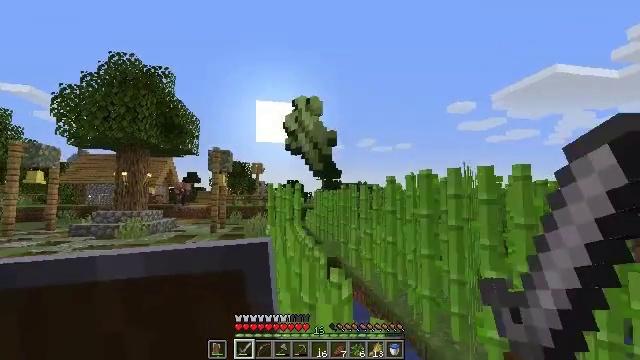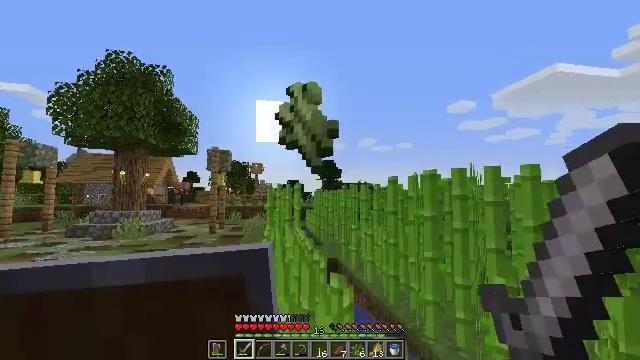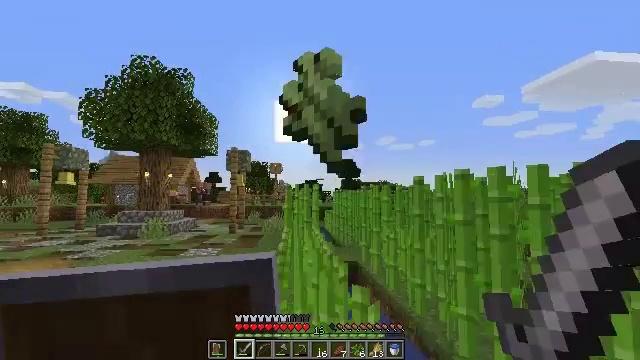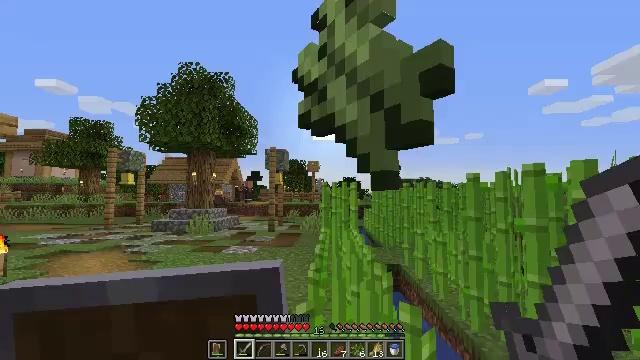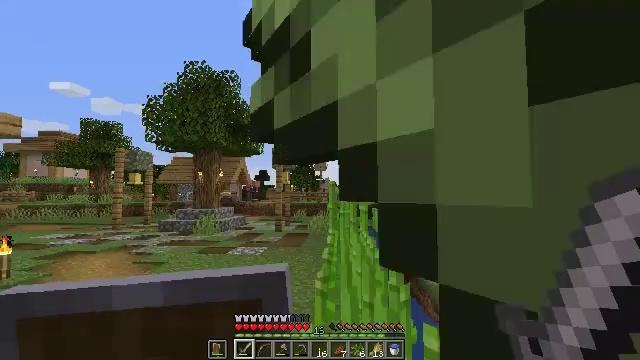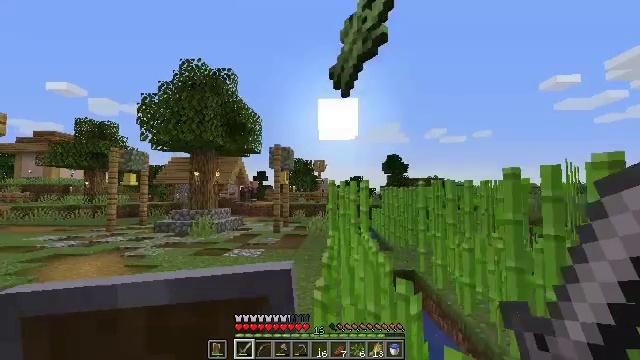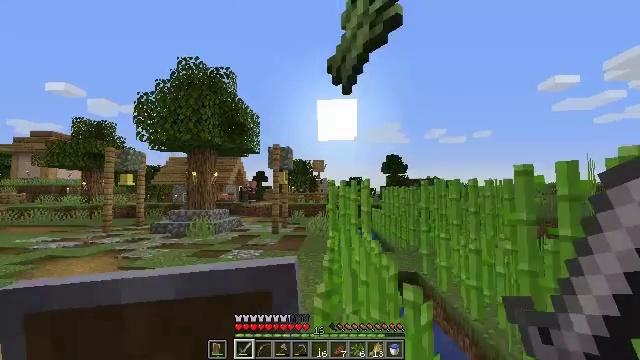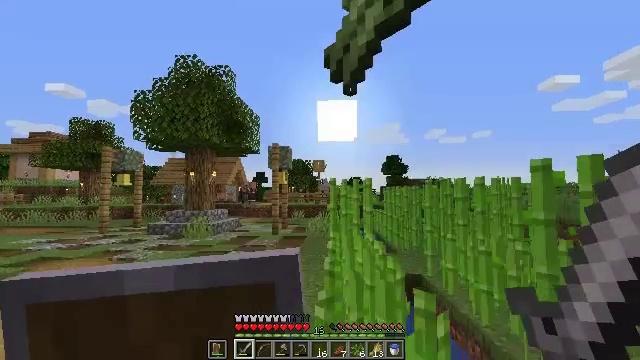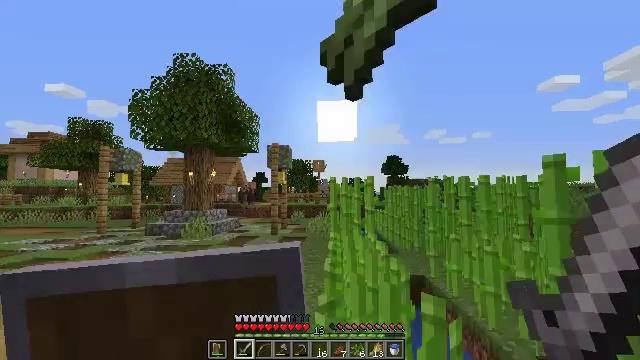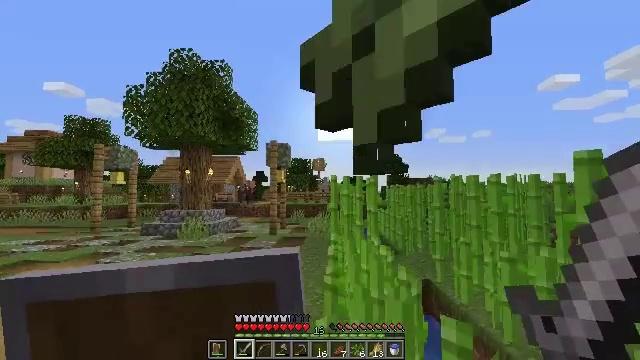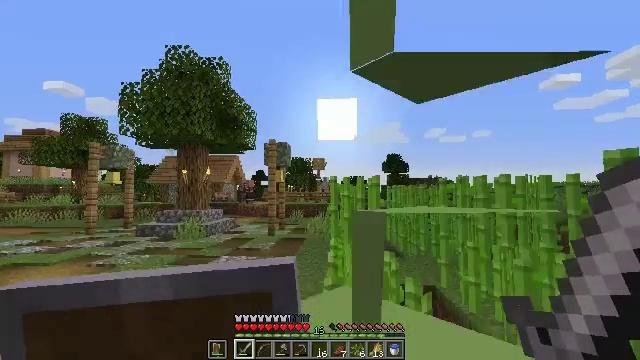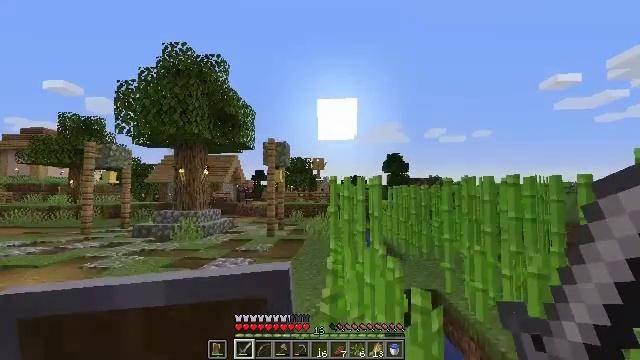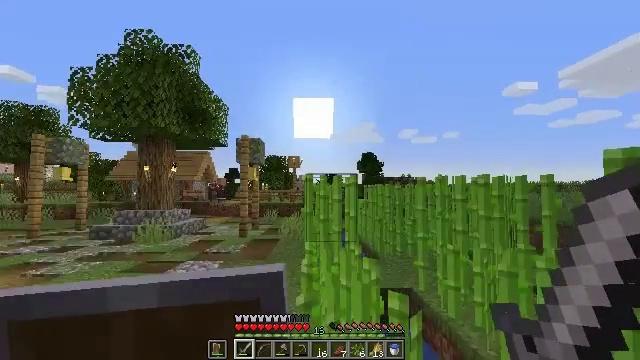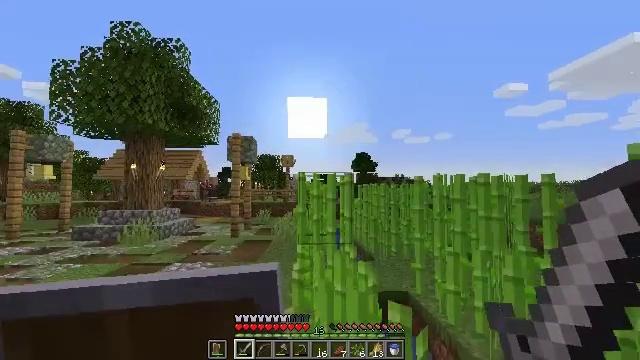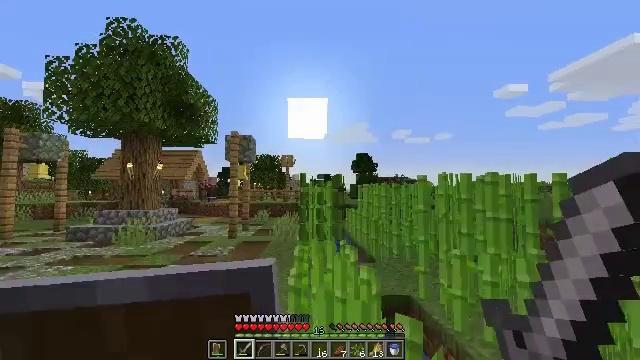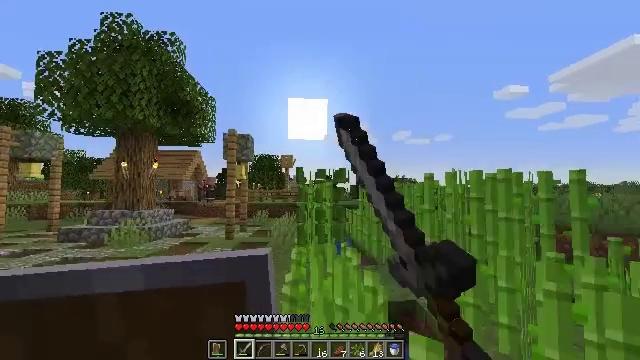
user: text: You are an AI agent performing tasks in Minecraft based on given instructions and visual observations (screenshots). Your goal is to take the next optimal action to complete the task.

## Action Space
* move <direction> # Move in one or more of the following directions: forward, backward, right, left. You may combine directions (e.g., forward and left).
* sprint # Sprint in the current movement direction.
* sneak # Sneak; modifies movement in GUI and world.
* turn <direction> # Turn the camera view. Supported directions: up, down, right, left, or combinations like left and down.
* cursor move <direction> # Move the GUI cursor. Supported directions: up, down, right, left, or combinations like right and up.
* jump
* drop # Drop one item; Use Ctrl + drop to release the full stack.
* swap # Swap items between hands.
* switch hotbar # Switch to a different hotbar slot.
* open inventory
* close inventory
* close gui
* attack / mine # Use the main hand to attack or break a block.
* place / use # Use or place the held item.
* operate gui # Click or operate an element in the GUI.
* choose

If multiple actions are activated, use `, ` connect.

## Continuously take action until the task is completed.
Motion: motion action
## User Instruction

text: Harvest sugar cane from the plant.
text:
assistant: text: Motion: move forward
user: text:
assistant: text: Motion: move forward, turn left
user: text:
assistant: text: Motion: move forward, turn left
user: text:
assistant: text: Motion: move forward, turn left
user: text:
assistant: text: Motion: move forward
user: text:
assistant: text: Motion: move forward
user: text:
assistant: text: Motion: move forward
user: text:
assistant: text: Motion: move forward
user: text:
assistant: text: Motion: move forward
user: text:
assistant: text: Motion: move forward
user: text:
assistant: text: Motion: move forward
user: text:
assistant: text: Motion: move forward, turn right
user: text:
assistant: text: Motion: move forward, turn right
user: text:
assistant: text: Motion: move forward, attack / mine
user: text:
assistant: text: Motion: move forward, attack / mine
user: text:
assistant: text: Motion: move forward, attack / mine
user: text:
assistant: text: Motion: move forward, turn left, attack / mine
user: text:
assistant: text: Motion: move forward, attack / mine
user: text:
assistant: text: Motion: move forward, turn left, attack / mine
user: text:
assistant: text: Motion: move forward, attack / mine
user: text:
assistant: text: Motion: move forward, attack / mine
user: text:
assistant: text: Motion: move forward, attack / mine
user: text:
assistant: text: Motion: move forward, attack / mine
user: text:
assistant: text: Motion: move forward, turn right, attack / mine
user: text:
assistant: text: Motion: move forward, turn right, attack / mine
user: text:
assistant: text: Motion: move forward, attack / mine
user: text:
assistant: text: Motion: move forward, attack / mine
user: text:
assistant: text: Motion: move forward, attack / mine
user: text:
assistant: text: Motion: move forward, attack / mine
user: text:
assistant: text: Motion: move forward, attack / mine